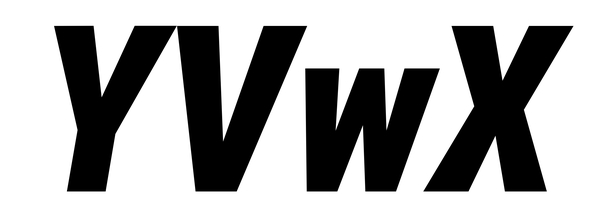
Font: Roboto-Italic_Condensed_Black_Italic